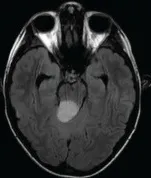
Pre-surgical brain MRI performed in July 2013 showing the solid-cystic lesion of the pineal region (A) Axial FLAIR sequence.
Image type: radiology (mri)